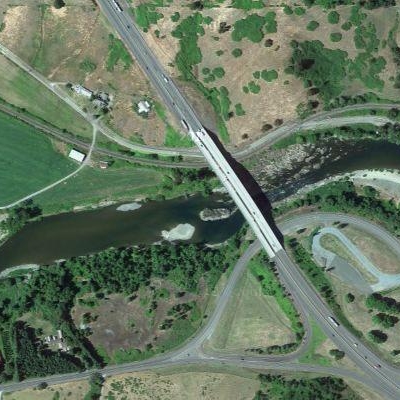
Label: dRiverLake